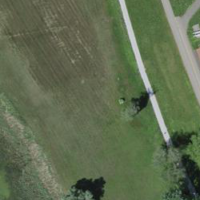
EUNIS habitat code: 16
Species observed at this site:
Vicia sepium
Ajuga reptans
Botaurus stellaris
Milvus milvus
Buteo buteo
Equisetum palustre
Anthriscus sylvestris